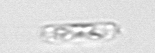
Label: Dactyliosolen_fragilissimus